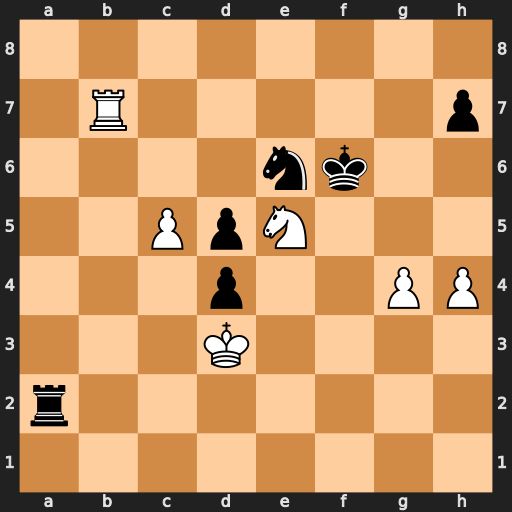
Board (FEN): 8/1R5p/4nk2/2PpN3/3p2PP/3K4/r7/8
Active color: w
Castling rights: -
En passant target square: -
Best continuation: Rf7+ Kxe5 Rf5#